Field crop: maize
Growth stage: 2
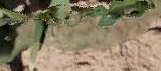
Species: maize